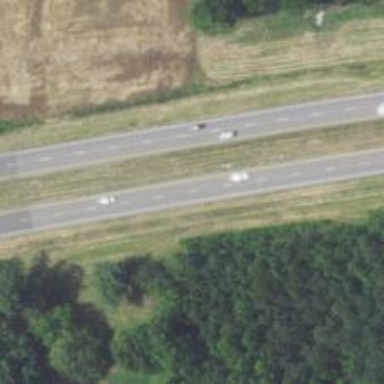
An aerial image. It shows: Trunk highway.